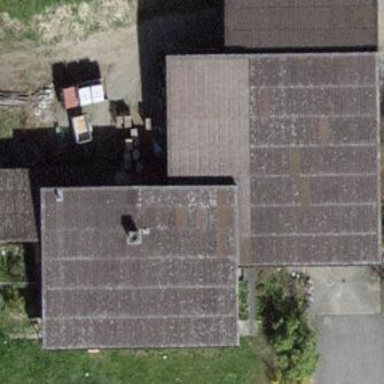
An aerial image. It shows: Building with tile roof.